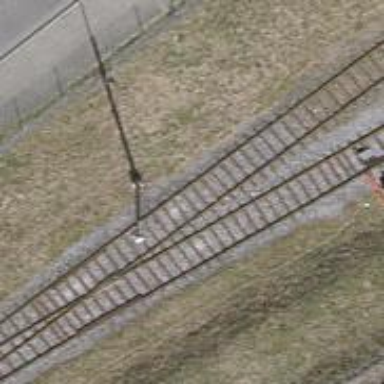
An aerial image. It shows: Catenary mast for power lines.